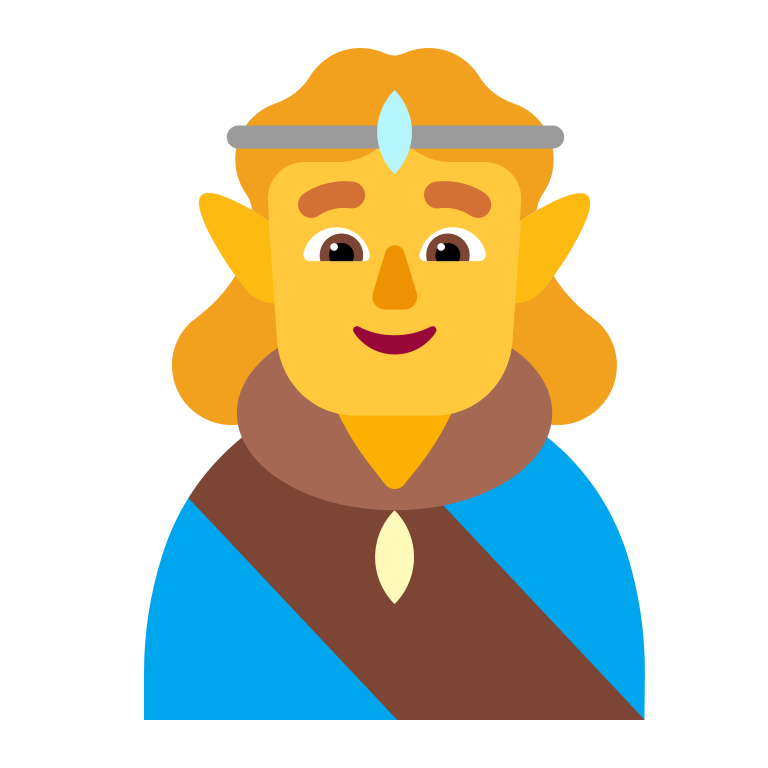
man elf flat default